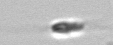
Label: flagellate_morphotype3